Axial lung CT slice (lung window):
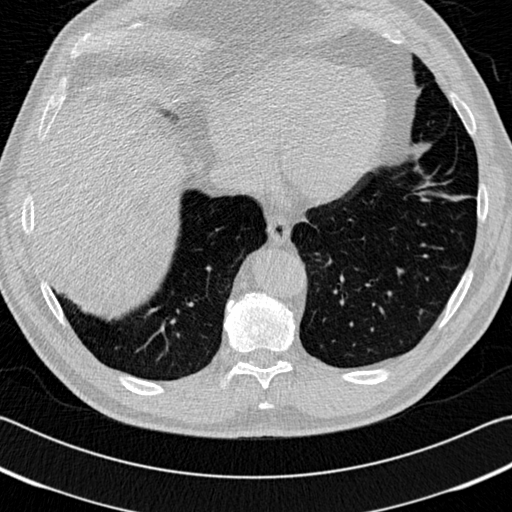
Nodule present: yes
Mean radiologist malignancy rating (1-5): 3